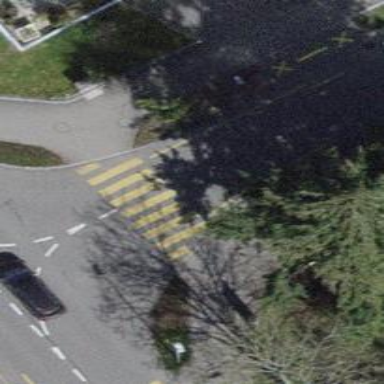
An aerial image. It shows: Marked crossing on footway. The crossing has visible markings.